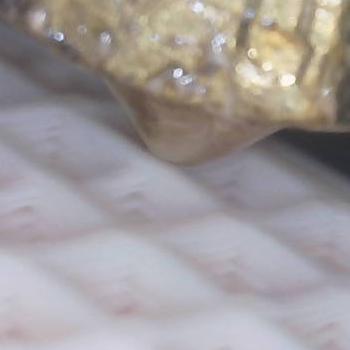
Flow rate: 149%